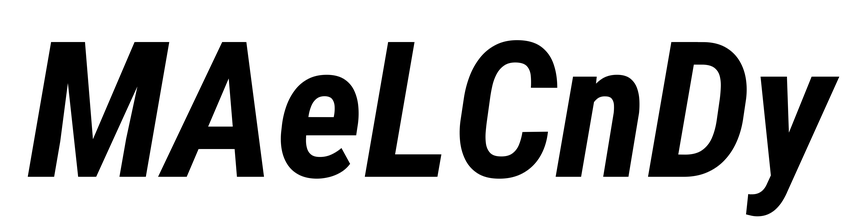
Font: Roboto-Italic_Condensed_Bold_Italic